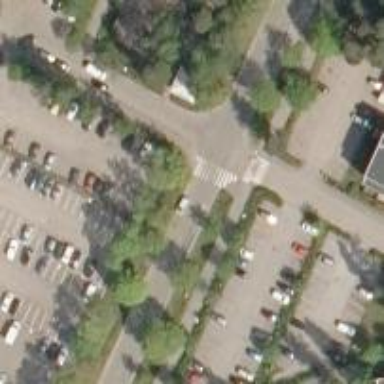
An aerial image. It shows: Marked road crossing.